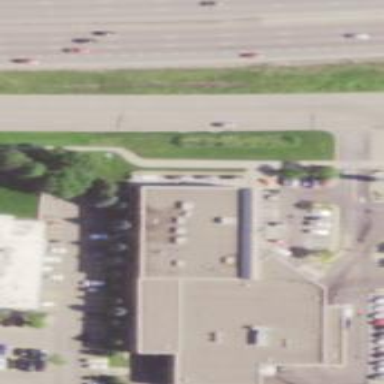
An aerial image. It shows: Building housing car shop.